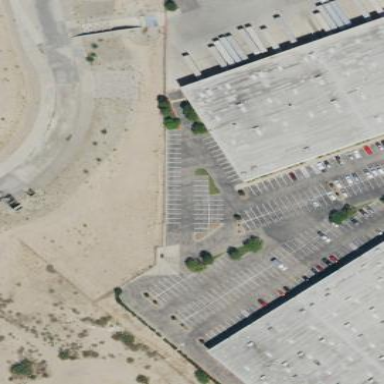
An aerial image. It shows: Warehouse.